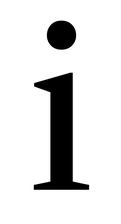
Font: LibreCaslonText_Regular